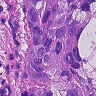
Metastatic tissue present: yes